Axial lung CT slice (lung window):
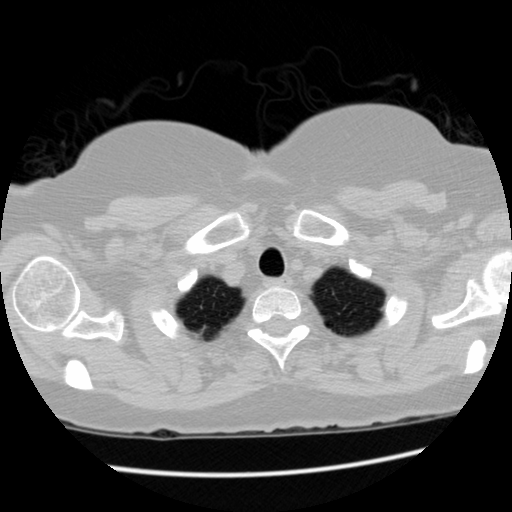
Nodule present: no